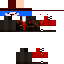
A male skeleton skin with dark skin, wearing brown helmet dressed in a blue robe top and red pants, featuring a closed mouth.